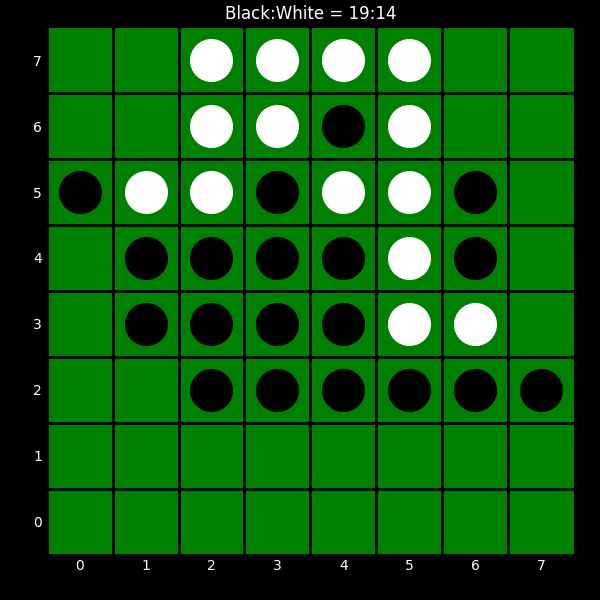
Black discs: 19
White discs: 14